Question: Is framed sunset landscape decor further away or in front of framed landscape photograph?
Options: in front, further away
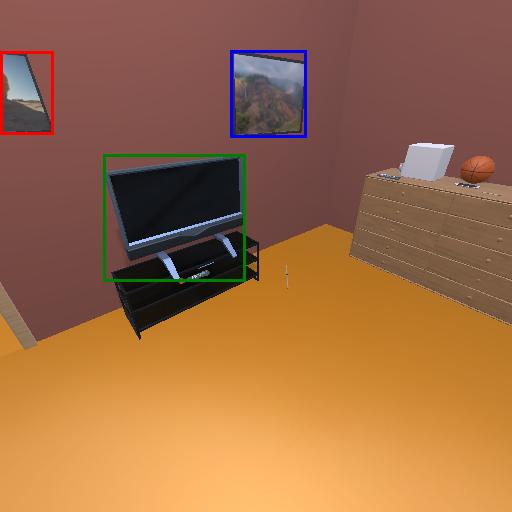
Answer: in front